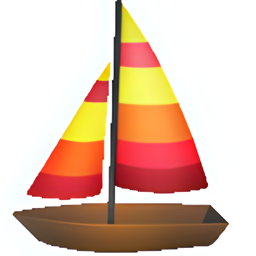
Name: sailboat
Emoji: ⛵
Group: Travel & Places
Sub-group: transport-water